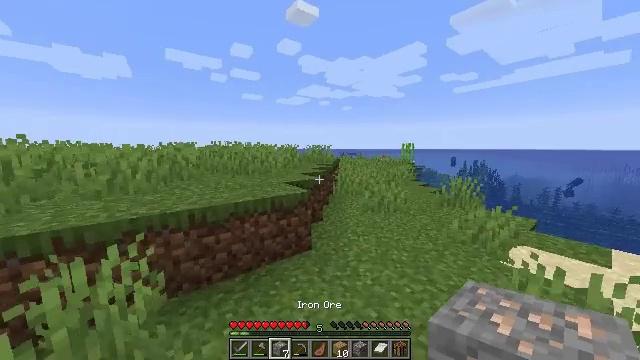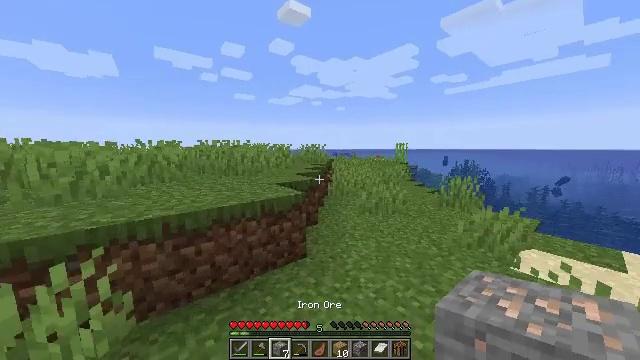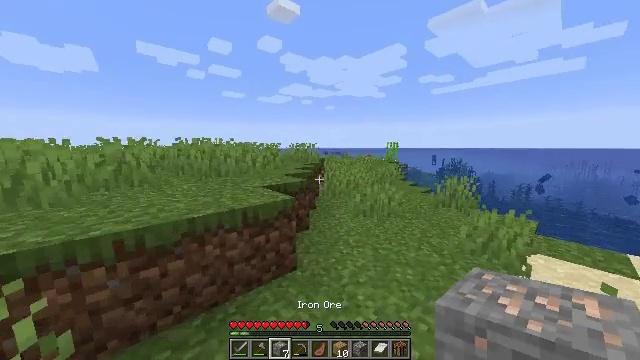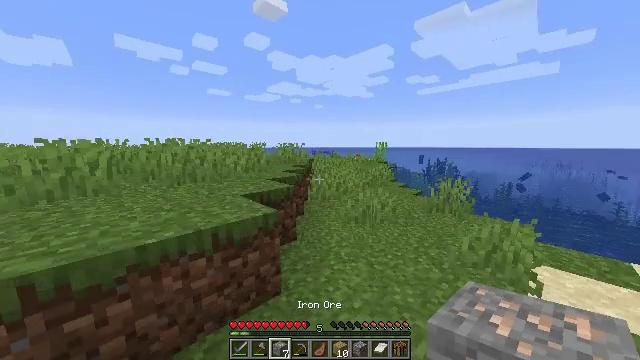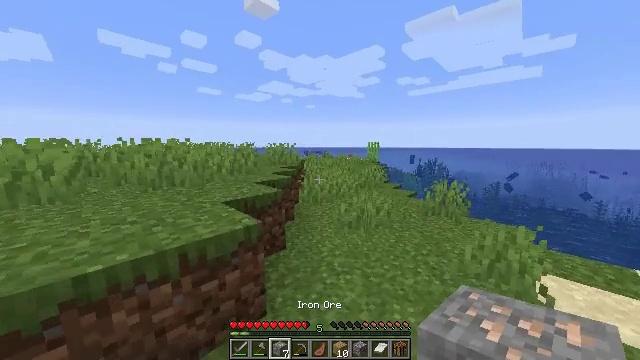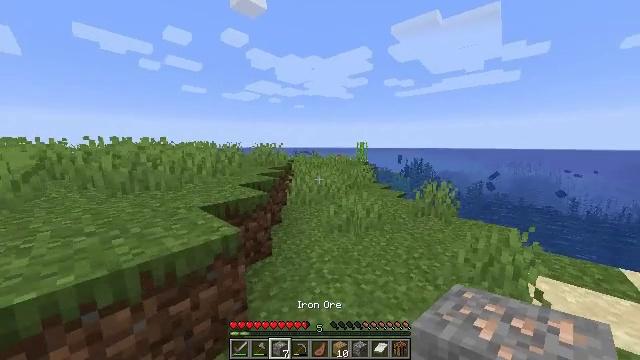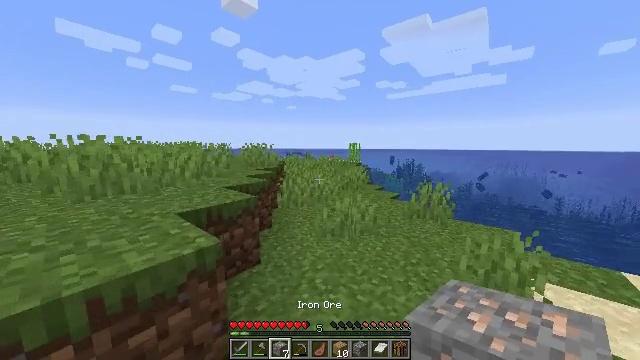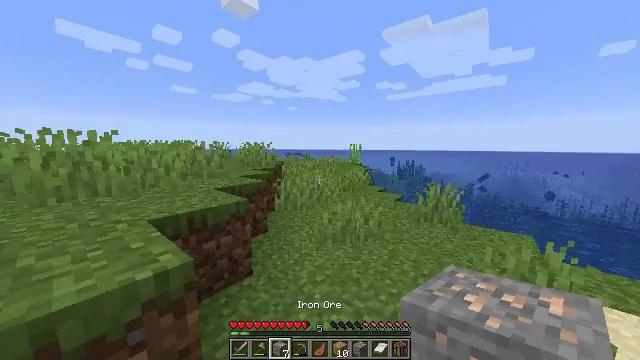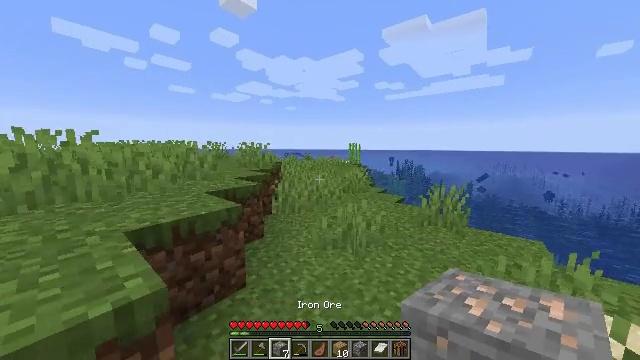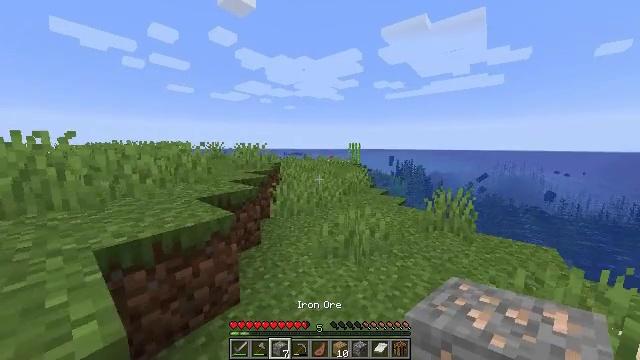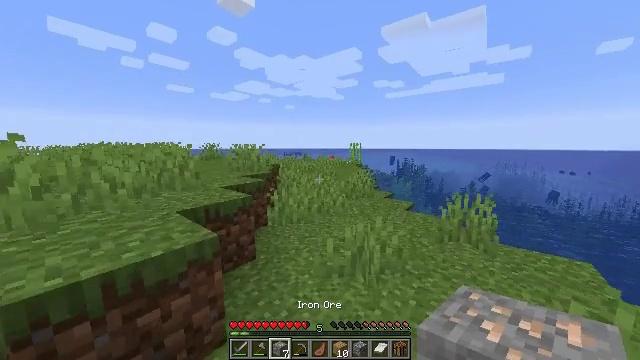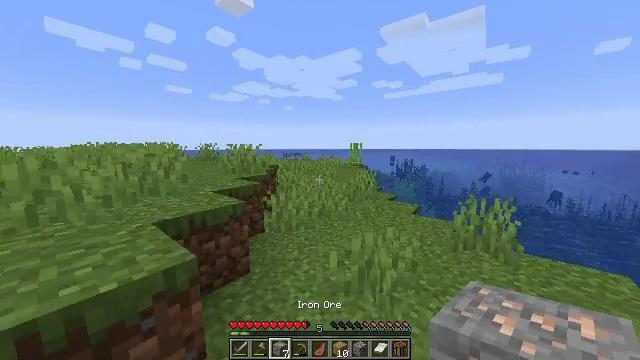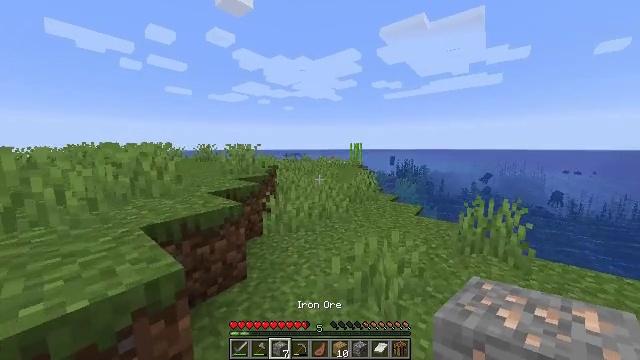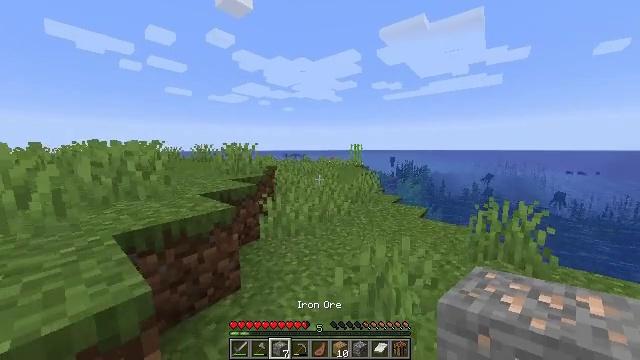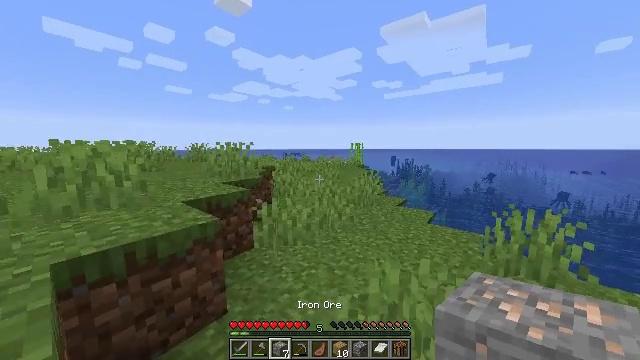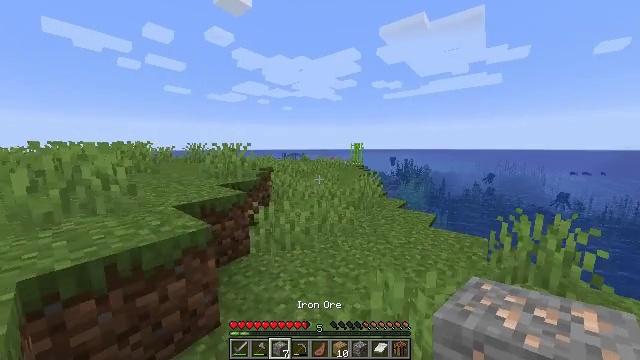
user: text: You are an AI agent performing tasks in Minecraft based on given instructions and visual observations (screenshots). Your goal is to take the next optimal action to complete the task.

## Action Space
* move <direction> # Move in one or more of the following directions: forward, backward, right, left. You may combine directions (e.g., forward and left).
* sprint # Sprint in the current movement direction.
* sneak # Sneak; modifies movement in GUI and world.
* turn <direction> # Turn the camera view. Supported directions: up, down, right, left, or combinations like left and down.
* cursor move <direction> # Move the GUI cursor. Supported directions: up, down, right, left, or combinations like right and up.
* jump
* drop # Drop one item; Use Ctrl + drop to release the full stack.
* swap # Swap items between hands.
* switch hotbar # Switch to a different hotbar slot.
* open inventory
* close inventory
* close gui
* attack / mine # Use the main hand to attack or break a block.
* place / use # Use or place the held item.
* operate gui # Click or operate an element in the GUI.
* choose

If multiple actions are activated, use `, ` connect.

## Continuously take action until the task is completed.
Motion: motion action
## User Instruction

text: Harvest sugar cane from the plant.
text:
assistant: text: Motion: move forward, sprint, turn right
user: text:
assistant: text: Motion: move forward, sprint, turn right
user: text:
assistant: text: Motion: move forward, sprint, turn right
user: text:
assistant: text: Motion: move forward, sprint, turn right
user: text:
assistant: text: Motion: move forward, sprint, turn right
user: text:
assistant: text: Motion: move forward, sprint, turn right
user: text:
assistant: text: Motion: move forward, sprint
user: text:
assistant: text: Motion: move forward, sprint
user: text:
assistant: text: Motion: move forward, sprint
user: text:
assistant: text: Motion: move forward, sprint
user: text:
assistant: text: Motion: move forward, sprint
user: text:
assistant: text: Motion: move forward, sprint
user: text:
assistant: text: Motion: move forward, sprint
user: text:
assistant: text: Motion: move forward, sprint
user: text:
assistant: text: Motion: move forward, sprint
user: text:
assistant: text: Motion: move forward, sprint
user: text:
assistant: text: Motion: move forward, sprint
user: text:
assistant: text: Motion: move forward, sprint
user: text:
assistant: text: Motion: move forward, sprint
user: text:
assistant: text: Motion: move forward, sprint
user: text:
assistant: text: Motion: move forward, sprint
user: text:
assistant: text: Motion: move forward, sprint
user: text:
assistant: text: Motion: move forward, sprint
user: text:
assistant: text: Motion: move forward, sprint
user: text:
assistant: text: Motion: move forward, sprint
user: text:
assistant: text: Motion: move forward, sprint
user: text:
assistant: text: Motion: move forward, sprint
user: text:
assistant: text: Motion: move forward, sprint
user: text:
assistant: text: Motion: move forward, sprint
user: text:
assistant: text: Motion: move forward, sprint